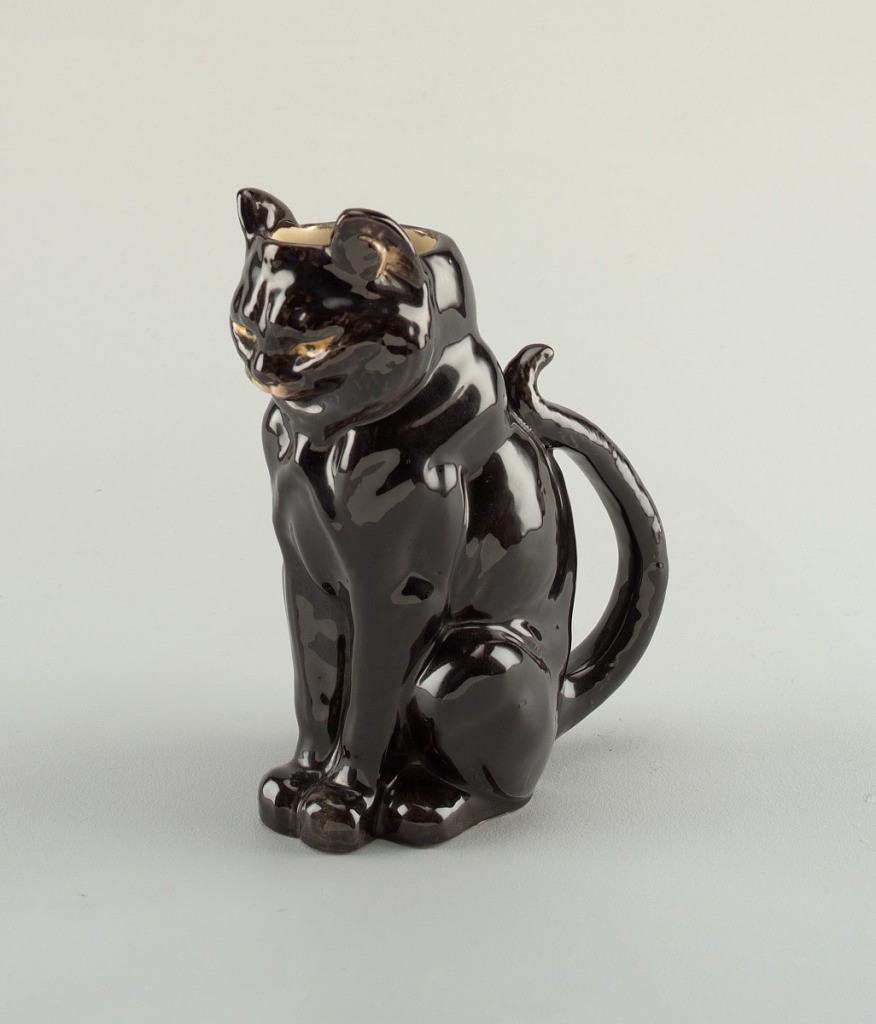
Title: Vase
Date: late 19th century
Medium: Earthenware
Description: Figure of seated cat, upturned tail forming handle; top of head open; exterior body glazed black, eyes yellow, muzzle white. Interior clear-glazed over light cream body.